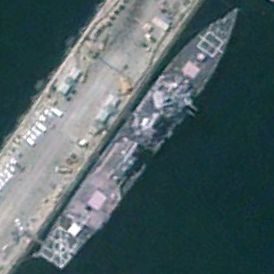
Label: destroyer